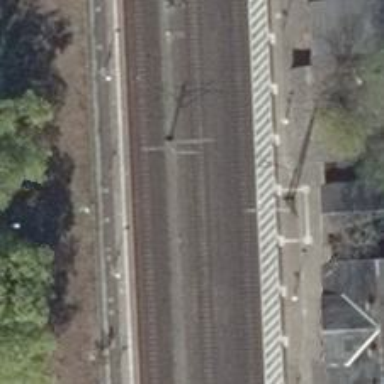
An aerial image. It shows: Stop position for public transport at railway stop.